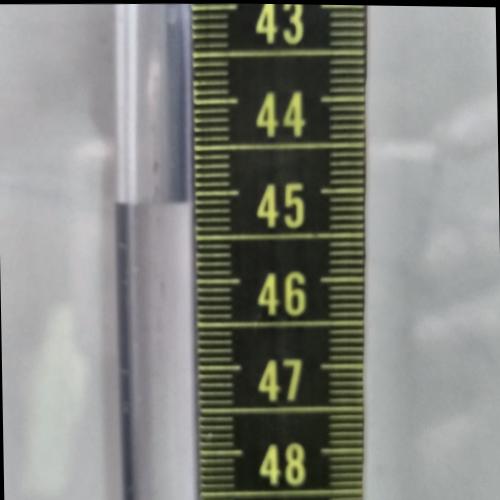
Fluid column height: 45.1 cm